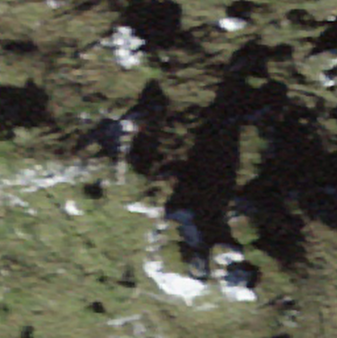
Label: bouldering_area